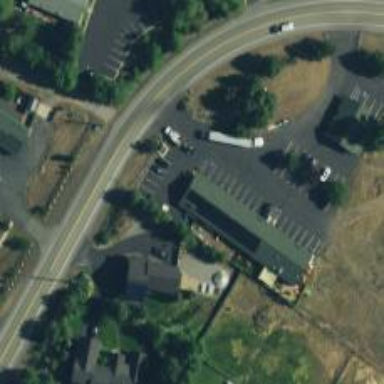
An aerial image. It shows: Convenience shop.